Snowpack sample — Snodgrass Mountain, Crested Butte, Colorado (2/4/25, 12:06 PM MST)
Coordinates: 38.923, -106.968
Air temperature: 35 °F
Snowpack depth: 80 cm
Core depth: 50 cm
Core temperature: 30.2 °F
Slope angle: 14°, slope face: 78°
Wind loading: low
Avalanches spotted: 0
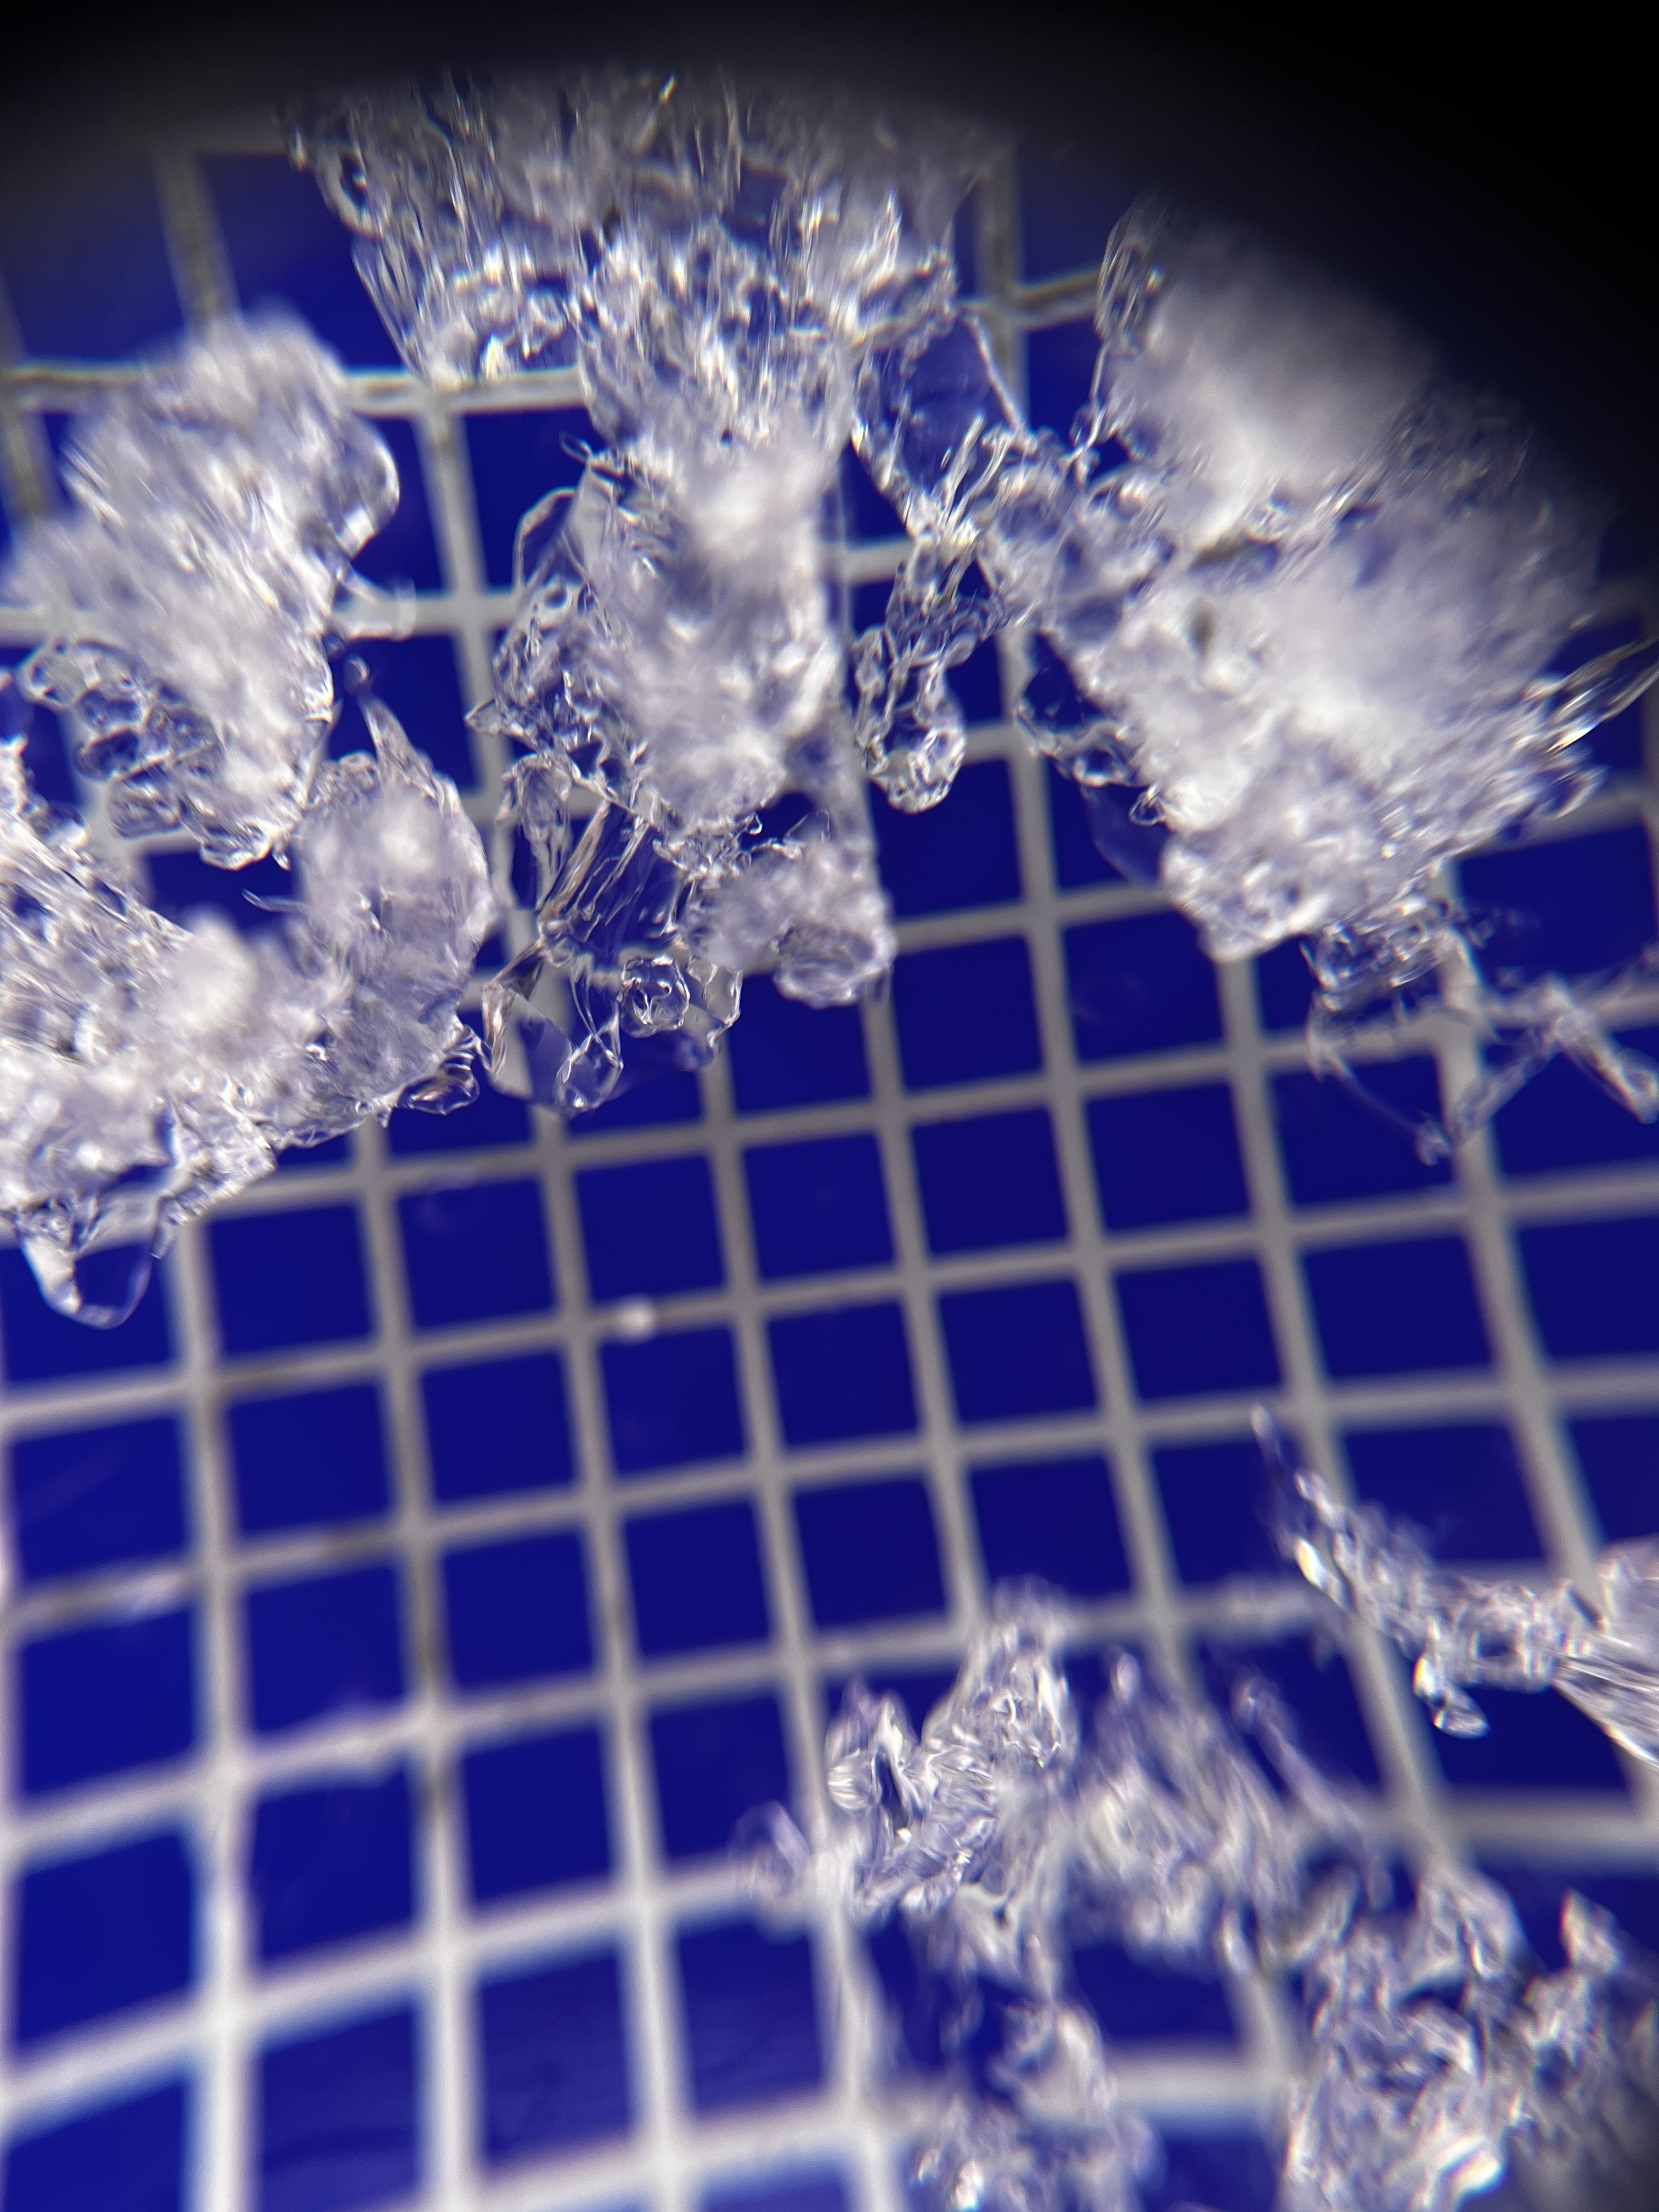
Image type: magnified_profile
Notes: No avalanches nearby, unusually warm weather for the last month reported by residents, Collected 25 yards from treeline